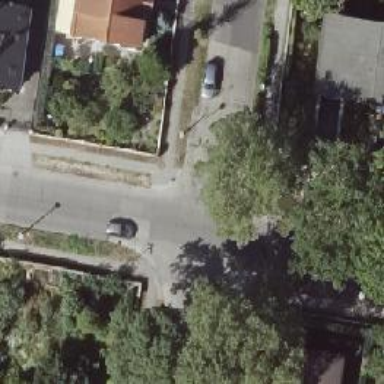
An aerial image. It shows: Sidewalk along the footway.